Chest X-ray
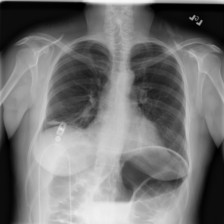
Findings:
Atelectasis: positive
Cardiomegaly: negative
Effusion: negative
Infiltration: negative
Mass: negative
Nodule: negative
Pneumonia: negative
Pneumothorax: negative
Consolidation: negative
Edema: negative
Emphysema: negative
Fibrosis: negative
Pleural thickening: negative
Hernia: negative